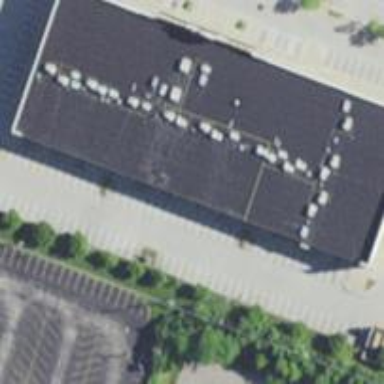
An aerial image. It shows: Cinema building.